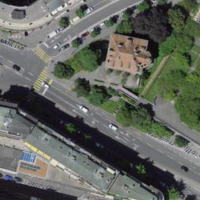
EUNIS habitat code: 54
Species observed at this site:
Corylus avellana